Question: I have the following HTML structure.
'''
<div class="fieldset">
<p>Normal Input<i class="icon-question tooltip-top" title="Text Goes Here"></i></p>
<div>
<span><i class="icon-cart"></i></span>
<input name="">
<span><i class="icon-cart"></i></span>
<i class="icon-question tooltip-top" title="Text Goes Here"></i>
</div>
</div>
'''
I am trying to change the settings of the border-radius according to where the '<input>' is positioned.
For example, if the '<input>' has a '<span>' just before it, its border-radius will be zero from top and bottom left.
I did this by using:
'''
.fieldset > div > span + input {
border-radius: 0 4px 4px 0;
}
'''
But, when there is a '<span>' after the '<input>' the input border radius should be zero from only the right top and bottom side. Obviously I can't use the '+' selector for this one.
How can I achieve the desired results for when the '<span>' is after the '<input>' without using JavaScript and altering the HTML?
Following the answers below and especially BoltClock♦️ methods - it seems that the problem is nearly solved! The image below demonstrate all the different scenarios and the code used to apply them.

The only scenario that is not yet working, is when there is only one span before the input.
The current CSS is:
'''
/*Fieldsets*/
.fieldset {
width: 100%;
display: table;
position: relative;
white-space: nowrap;
margin-bottom: 15px;
}
.fieldset:last-of-type {
margin-bottom: 0;
}
/*Fieldsets > Labels*/
.fieldset > p {
width: 1%;
margin-bottom: 3px;
}
/*Fieldsets > Input Container*/
.fieldset > div {
display: table-row;
position: relative;
}
.fieldset > div > * {
display: table-cell;
white-space: nowrap;
vertical-align: middle;
position: relative;
}
/*Fieldsets > Input + Icon*/
.fieldset > div > span {
border: 1px solid #B0C2CE;
padding: 5px 15px;
font-weight: bold;
width: 1%;
}
/*Fieldsets > Input + Icon Senarios*/
.fieldset > div > span:first-of-type {
border-right: 0;
border-radius: 4px 0 0 4px;
}
.fieldset > div > span:last-of-type {
border-left: 0;
border-radius: 0 4px 4px 0;
}
.fieldset > div > span:not(:only-of-type) + input {
border-radius: 0;
}
.fieldset > div > span + input,
.fieldset > div > span + textarea,
.fieldset > div > span + select,
.fieldset > div > span + .select-dropdown-single .select-dropdown-input,
.fieldset > div > span + .select-dropdown-multi .select-input {
border-radius: 0 4px 4px 0;
}
/*Fieldsets > Input + Help toolTip icon*/
.fieldset > div [class^="tooltip-"],
.fieldset > div [class*=" tooltip-"] {
text-align: center;
width: 30px;
}
'''
The HTML:
'''
<div class="fieldset">
<p>Normal Input</i></p>
<div>
<input name="">
</div>
</div>
<div class="fieldset">
<p>Normal Input</p>
<div>
<span><i class="icon-cart"></i></span>
<input name="">
</div>
</div>
<div class="fieldset">
<p>Normal Input</p>
<div>
<span><i class="icon-cart"></i></span>
<input name="">
<span><i class="icon-cart"></i></span>
</div>
</div>
<div class="fieldset">
<p>Normal Input</p>
<div>
<span><i class="icon-cart"></i></span>
<input name="">
<span><i class="icon-cart"></i></span>
<i class="icon-question tooltip-top" title="Text Goes Here"></i>
</div>
</div>
'''
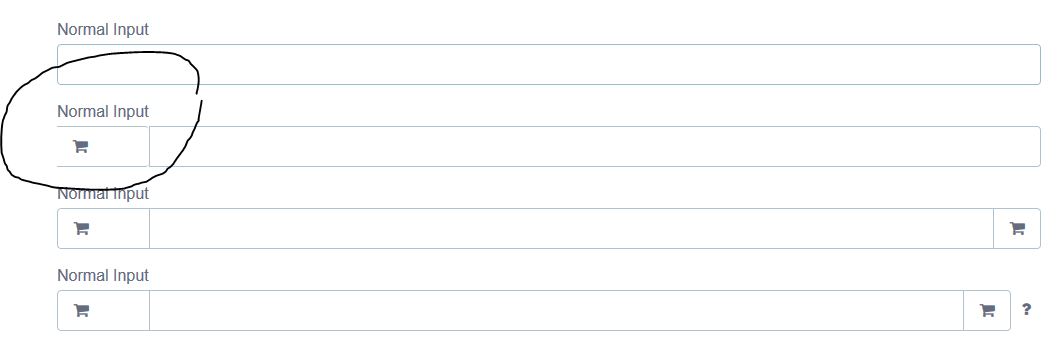
Answer: Normally, you cannot target an element that is a preceding sibling of another element regardless of HTML structure, because <URL>.
However, given your structure, there are a number of possible cases that can still be accounted for using what is currently available to you. If there will only be at most one '<span>' on either side of the '<input>', or both sides, and no other '<span>' elements within this '<div>' element, you will be able to target the '<input>' in all of these cases.
As given in the question, when there is a '<span>' element appearing the '<input>', use an adjacent sibling selector to target the '<input>':
'''
<div class="fieldset">
<p>Normal Input<i class="icon-question tooltip-top" title="Text Goes Here"></i></p>
<div>
<span><i class="icon-cart"></i></span>
<input name="">
<i class="icon-question tooltip-top" title="Text Goes Here"></i>
</div>
</div>
'''
'''
.fieldset > div > span + input {
border-radius: 0 4px 4px 0;
}
'''
When there is a '<span>' element appearing the '<input>', then if that causes '<input>' to be the first child of its parent '<div>', you can use ':first-child' to target that '<input>' only in such a situation:
'''
<div class="fieldset">
<p>Normal Input<i class="icon-question tooltip-top" title="Text Goes Here"></i></p>
<div>
<input name="">
<span><i class="icon-cart"></i></span>
<i class="icon-question tooltip-top" title="Text Goes Here"></i>
</div>
</div>
'''
'''
.fieldset > div > input:first-child {
border-radius: 4px 0 0 4px;
}
'''
When '<span>' elements appear the '<input>', you can use ':not(:only-of-type)' on the first '<span>' with an adjacent sibling selector to prevent matching that first '<span>' in such a situation:
'''
<div class="fieldset">
<p>Normal Input<i class="icon-question tooltip-top" title="Text Goes Here"></i></p>
<div>
<span><i class="icon-cart"></i></span>
<input name="">
<span><i class="icon-cart"></i></span>
<i class="icon-question tooltip-top" title="Text Goes Here"></i>
</div>
</div>
'''
'''
.fieldset > div > span:not(:only-of-type) + input {
border-radius: 0;
}
'''
---
As a bonus, since you're dealing with the 'border-radius' property, keep in mind that you can use its longhands selectively to avoid having to deal with the third case ('<span>' on both sides) altogether:
'''
.fieldset > div > input {
border-radius: 4px;
}
.fieldset > div > span:only-of-type + input {
border-top-left-radius: 0;
border-bottom-left-radius: 0;
}
.fieldset > div > input:first-child {
border-top-right-radius: 0;
border-bottom-right-radius: 0;
}
'''
Notice the use of ':only-of-type' in this case however, in order to prevent that selector from matching if '<span>' elements are present on both sides.